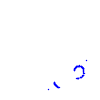
Particle: pion